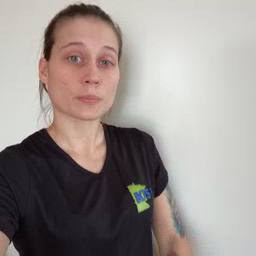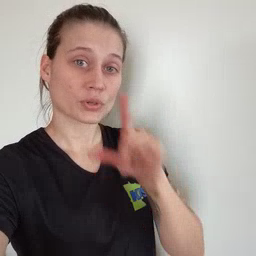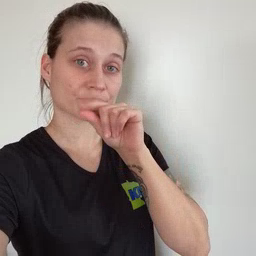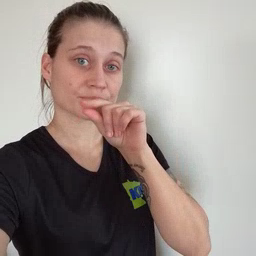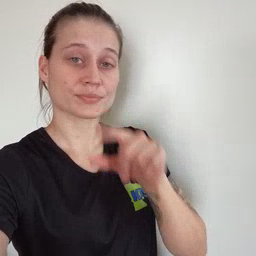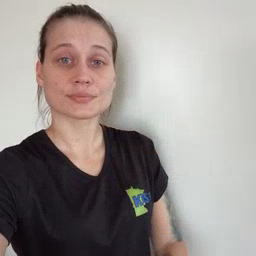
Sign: bird